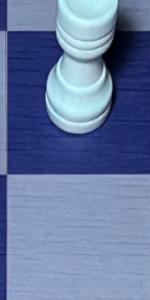
Label: Empty